Question: I am trying to visualise rain events using a data contained in a dataframe.
the idea seems very simple, but the execution seems to be impossible!
here is a part of the dataframe:
'''
start_time end_time duration br_open_total
0 2022-01-01 10:00:00 2022-01-01 19:00:00 9.0 0.2540000563879943
1 2022-01-02 00:00:00 2022-01-02 10:00:00 10.0 1.0160002255520624
2 2022-01-02 17:00:00 2022-01-03 02:00:00 9.0 0.7620001691640113
3 2022-01-03 02:00:00 2022-01-04 12:00:00 34.0 10.668002368296513
4 2022-01-07 21:00:00 2022-01-08 06:00:00 9.0 0.2540000563879943
5 2022-01-16 05:00:00 2022-01-16 20:00:00 15.0 0.5080001127760454
6 2022-01-19 04:00:00 2022-01-19 17:00:00 13.0 0.7620001691640255
7 2022-01-21 14:00:00 2022-01-22 00:00:00 10.0 1.5240003383280751
8 2022-01-27 02:00:00 2022-01-27 16:00:00 14.0 3.0480006766561503
9 2022-02-01 12:00:00 2022-02-01 21:00:00 9.0 0.2540000563880126
10 2022-02-03 05:00:00 2022-02-03 15:00:00 10.0 0.5080001127760251
'''
What I want to do is have a plot with time on the x axis, and the value of the 'br_open_total' on the y axis.
I can draw what I want it to look like, see below:

I apologise for the simplicity of the drawing, but I think it explains what I want to do.
How do I do this, and then repeat for other dataframes on the same plot.
I have tried staircase, matplotlib.pyplot.stair and others with no success.
It seems such a simple concept!
Edit 1:
Tried Joswin K J's answer with the actual data, and got this:
<URL>
The event at 02-12 11:00 should be 112 hours duration, but the bar is the same width as all the others.
Edit2:
Tried Mozway's answer and got this:
<URL>
Still doesn't show width of each event, and doesn't discretise the events either
Edit 3:
Using Mozway's amended answer I get this plot for the actual data:
<URL>
I have added the cursor position using paint, at the top right of the plot you can see that the cursor is at 2022-02-09 and 20.34, which is actually the value for 2022-02-01, so it seems that the plot is shifted to the left by one data point?, also the large block between 2022-3-01 and 2022-04-03 doesn't seem to be in the data
edit 4: as requested by Mozway
Reshaped Data
'''
duration br_open_total variable date
0 10.0 1.0160002255520624 start_time 2022-01-02 00:00:00
19 10.0 0.0 end_time 2022-01-02 10:00:00
1 9.0 0.7620001691640113 start_time 2022-01-02 17:00:00
2 34.0 10.668002368296513 start_time 2022-01-03 02:00:00
21 34.0 0.0 end_time 2022-01-04 12:00:00
3 15.0 0.5080001127760454 start_time 2022-01-16 05:00:00
22 15.0 0.0 end_time 2022-01-16 20:00:00
4 13.0 0.7620001691640255 start_time 2022-01-19 04:00:00
23 13.0 0.0 end_time 2022-01-19 17:00:00
5 10.0 1.5240003383280751 start_time 2022-01-21 14:00:00
24 10.0 0.0 end_time 2022-01-22 00:00:00
6 14.0 3.0480006766561503 start_time 2022-01-27 02:00:00
25 14.0 0.0 end_time 2022-01-27 16:00:00
7 10.0 0.5080001127760251 start_time 2022-02-03 05:00:00
26 10.0 0.0 end_time 2022-02-03 15:00:00
8 18.0 7.366001635252363 start_time 2022-02-03 23:00:00
27 18.0 0.0 end_time 2022-02-04 17:00:00
9 13.0 2.28600050749211 start_time 2022-02-05 11:00:00
28 13.0 0.0 end_time 2022-02-06 00:00:00
10 19.0 2.2860005074921173 start_time 2022-02-06 04:00:00
29 19.0 0.0 end_time 2022-02-06 23:00:00
11 13.0 1.2700002819400584 start_time 2022-02-07 11:00:00
30 13.0 0.0 end_time 2022-02-08 00:00:00
12 12.0 2.79400062026814 start_time 2022-02-09 01:00:00
31 12.0 0.0 end_time 2022-02-09 13:00:00
13 112.0 20.320004511041 start_time 2022-02-12 11:00:00
32 112.0 0.0 end_time 2022-02-17 03:00:00
14 28.0 2.0320004511041034 start_time 2022-02-18 14:00:00
33 28.0 0.0 end_time 2022-02-19 18:00:00
15 17.0 17.272003834384847 start_time 2022-02-23 17:00:00
34 17.0 0.0 end_time 2022-02-24 10:00:00
16 9.0 0.7620001691640397 start_time 2022-02-27 13:00:00
35 9.0 0.0 end_time 2022-02-27 22:00:00
17 18.0 4.0640009022082 start_time 2022-04-04 00:00:00
36 18.0 0.0 end_time 2022-04-04 18:00:00
18 15.0 1.0160002255520482 start_time 2022-04-06 05:00:00
37 15.0 0.0 end_time 2022-04-06 20:00:00
'''
when plotted using
'''
plt.step(bdf2['date'], bdf2['br_open_total'])
plt.gcf().set_size_inches(10, 4)
plt.xticks(rotation=90)
'''
produces the plot shown above, in which the top left corner of a block corresponds to the previous data point.
edit 5: further info
When I plot all my dataframes (different sensors) I get the same differential on the event start and end times?
<URL>
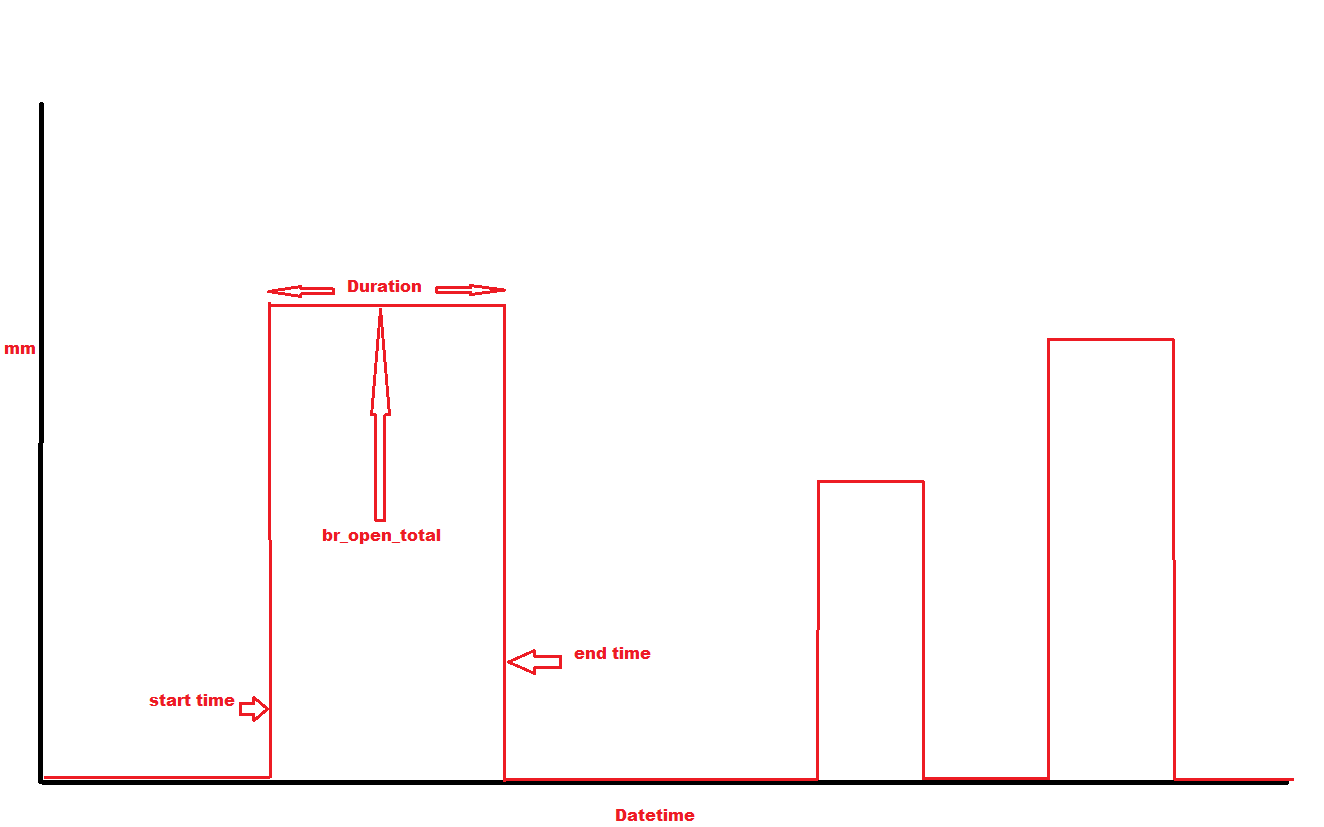
Answer: I believe I have now cracked it, with a great debt of thanks to @Mozway.
The code to restructure the dataframe for plotting:
'''
#create dataframes of each open gauge events removing any event with an open total of less than 0.254mm
#bresser/open
bdftdf=bdf.loc[bdf['br_open_total'] > 0.255]
bdftdf=bdftdf.copy()
bdftdf['start_time'] = pd.to_datetime(bdftdf['start_time'])
bdftdf['end_time'] = pd.to_datetime(bdftdf['end_time'])
bdf2 = (bdftdf
.melt(id_vars=['duration', 'ic_total','mc_total','md_total','imd_total','oak_total','highpoint_total','school_total','br_open_total',
'fr_gauge_total','open_mean_total','br_open_ic_%_int','br_open_mc_%_int','br_open_md_%_int','br_open_imd_%_int',
'br_open_oak_%_int'], value_name='date')
.sort_values(by='date')
#.drop_duplicates(subset='date')
.assign(br_open_total=lambda d: d['br_open_total'].mask(d['variable'].eq('end_time'), 0))
)
#create array for stairs plot
bdfarr=np.array(bdf2['date'])
bl=len(bdf2)
bdfarr=np.append(bdfarr,[bdfarr[bl-1]+np.timedelta64(1,'h')])
'''
Rather than use the plt.step plot as suggested by Mozway, I have used plt.stairs, after creating an array of the 'date' column in the dataframe and appending an extra element to that array equal to the last element =1hour.
This means that the data now plots as I had intended it to.:
<URL>
code for plot:
'''
fig1=plt.figure()
plt.stairs(bdf2['br_open_total'], bdfarr, label='Bresser\Open')
plt.stairs(frdf2['fr_gauge_total'], frdfarr, label='FR Gauge')
plt.stairs(hpdf2['highpoint_total'], hpdfarr, label='Highpoint')
plt.stairs(schdf2['school_total'], schdfarr, label='School')
plt.stairs(opmedf2['open_mean_total'], opmedfarr, label='Open mean')
plt.xticks(rotation=90)
plt.legend(title='Rain events', loc='best')
plt.show()
'''